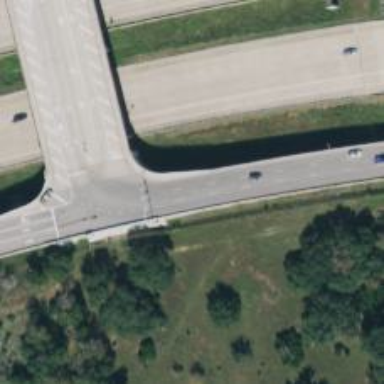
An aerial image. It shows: Secondary road with asphalt surface and frontage road.